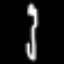
Label: fork